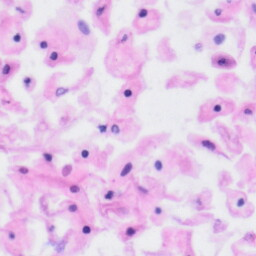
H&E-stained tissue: Tonsil